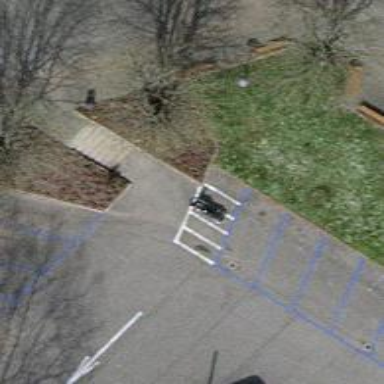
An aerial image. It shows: Motorcycle parking facility.